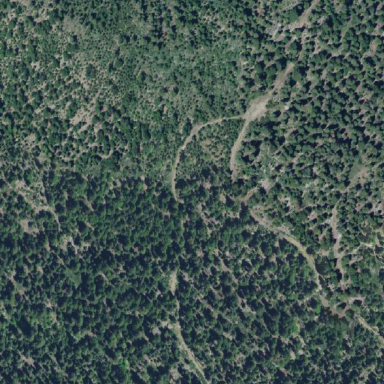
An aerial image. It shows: Forest area.